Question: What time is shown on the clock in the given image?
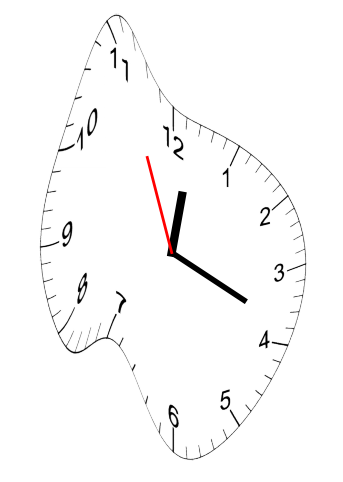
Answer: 12:18:56